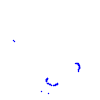
Particle: proton